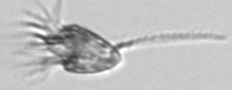
Label: Tontonia_appendiculariformis